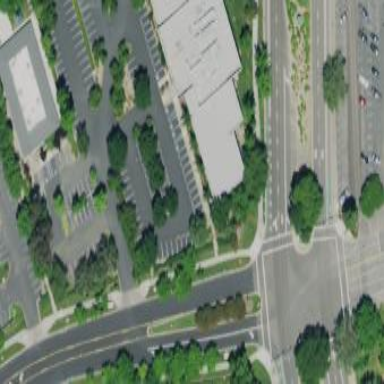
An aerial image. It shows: Office building.